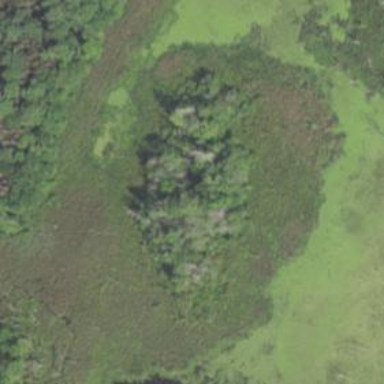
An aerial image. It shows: Swampy wetland area.